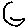
Label: moon